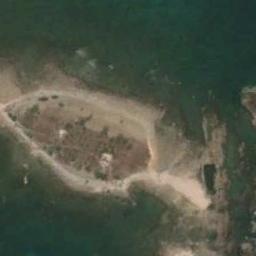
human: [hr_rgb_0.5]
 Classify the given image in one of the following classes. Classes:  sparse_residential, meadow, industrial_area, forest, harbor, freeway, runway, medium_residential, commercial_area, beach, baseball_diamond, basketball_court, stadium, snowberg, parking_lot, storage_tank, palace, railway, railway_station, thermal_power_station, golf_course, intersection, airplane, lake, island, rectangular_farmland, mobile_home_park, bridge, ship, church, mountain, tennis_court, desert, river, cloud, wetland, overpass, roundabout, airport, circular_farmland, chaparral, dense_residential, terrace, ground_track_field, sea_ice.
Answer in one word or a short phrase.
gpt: island